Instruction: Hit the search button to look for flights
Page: home
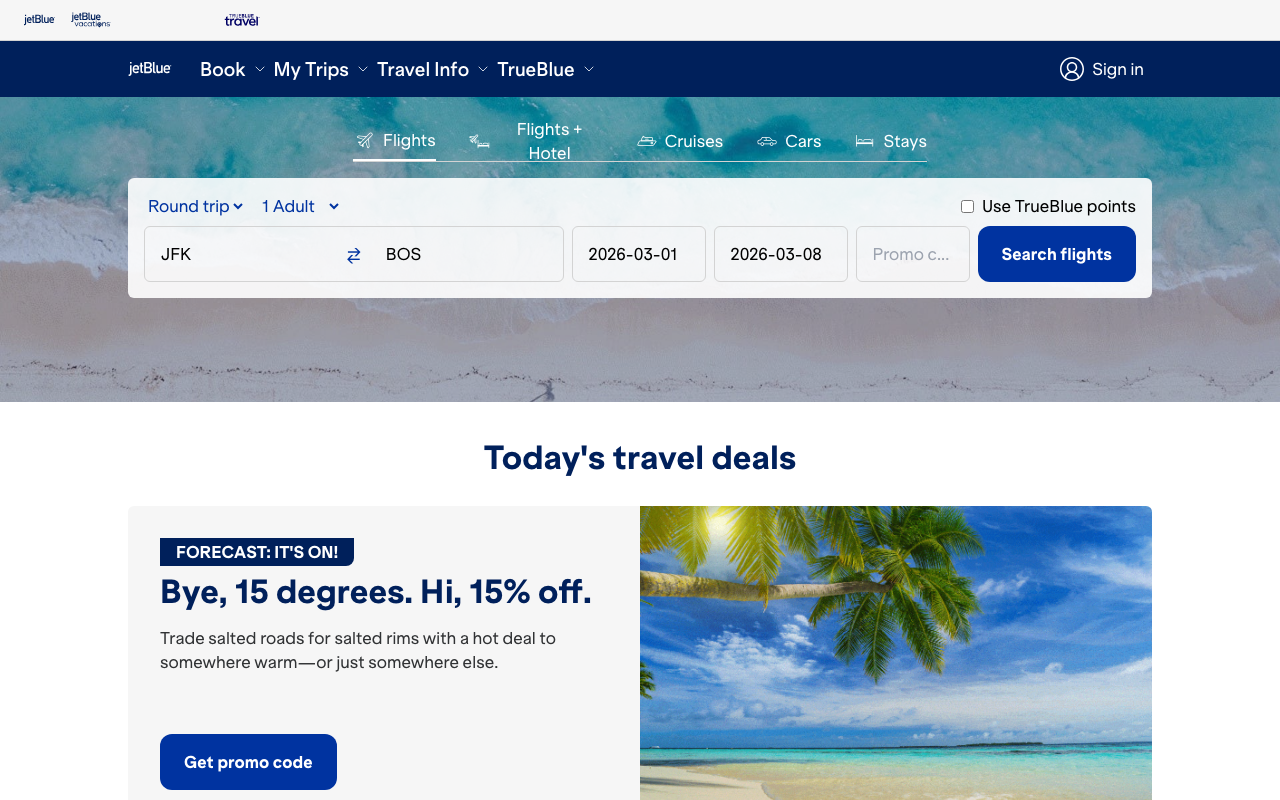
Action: click